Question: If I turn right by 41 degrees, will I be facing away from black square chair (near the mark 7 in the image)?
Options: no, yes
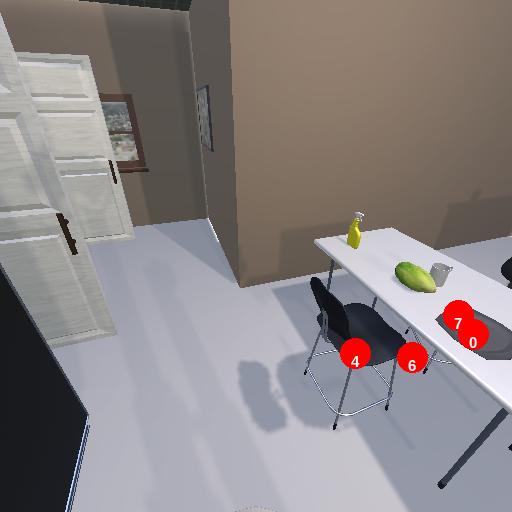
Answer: no